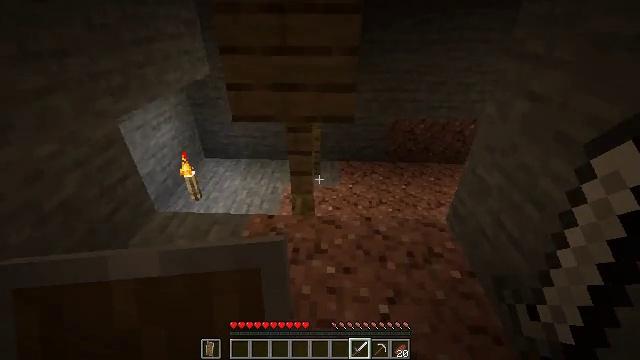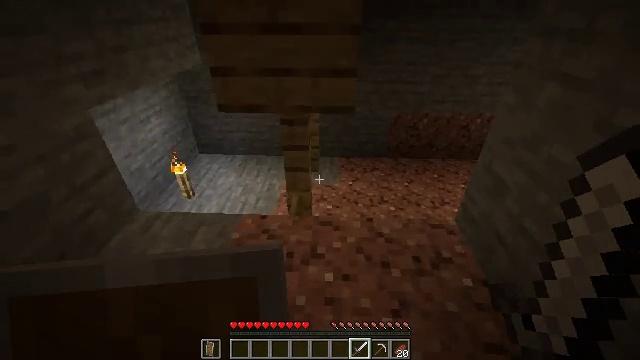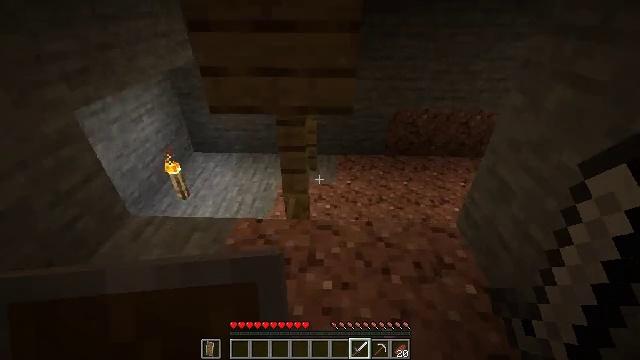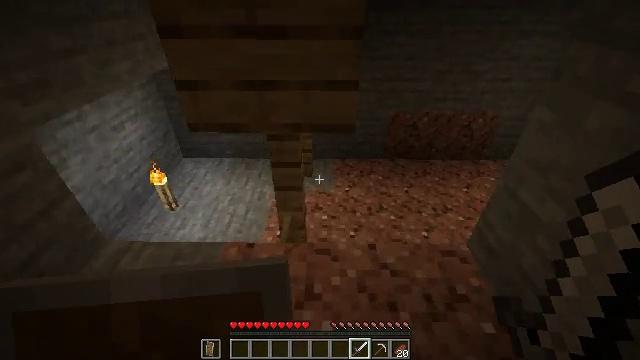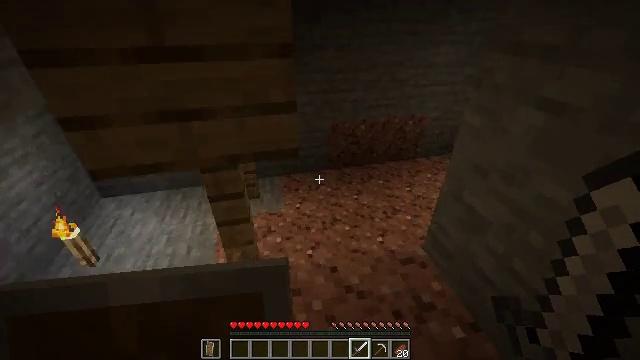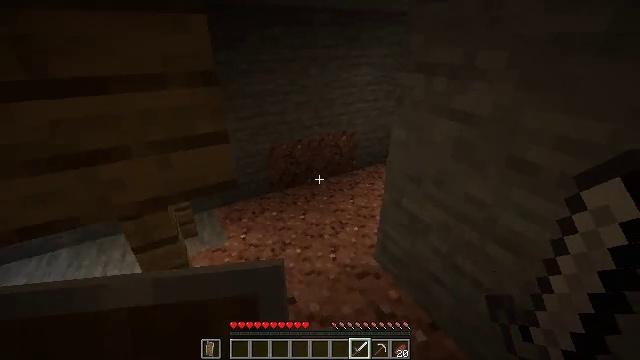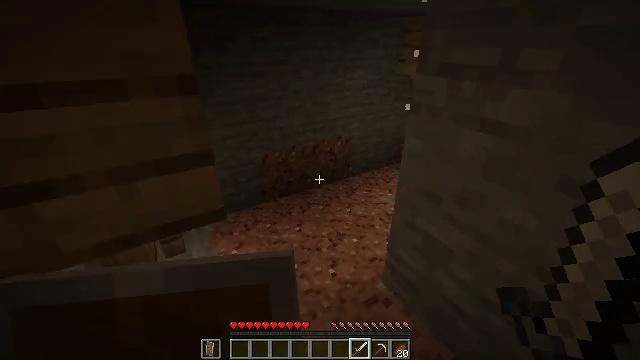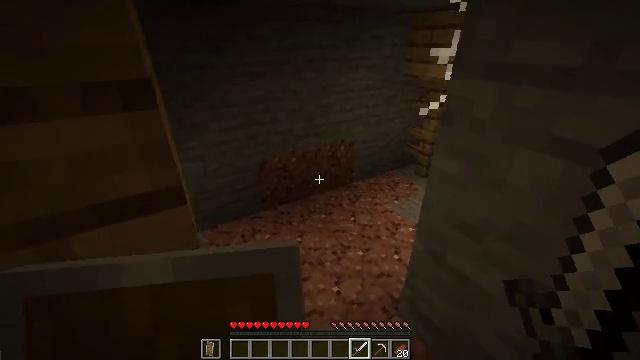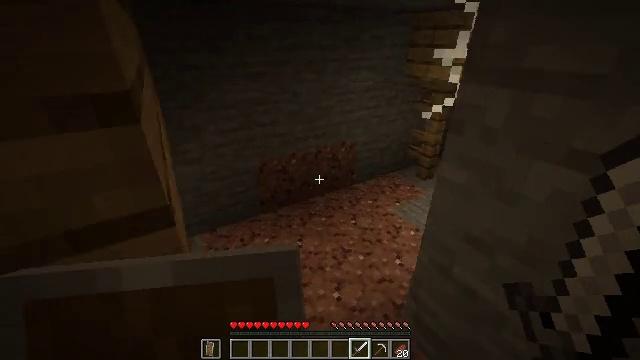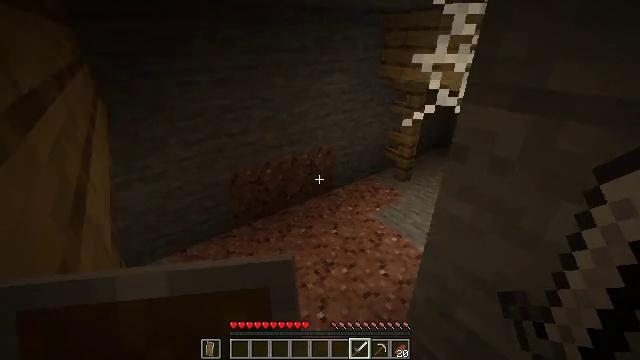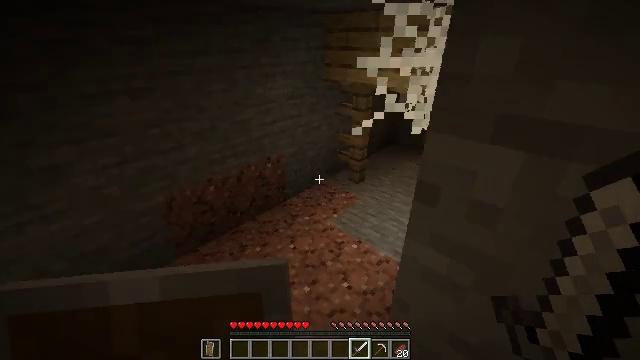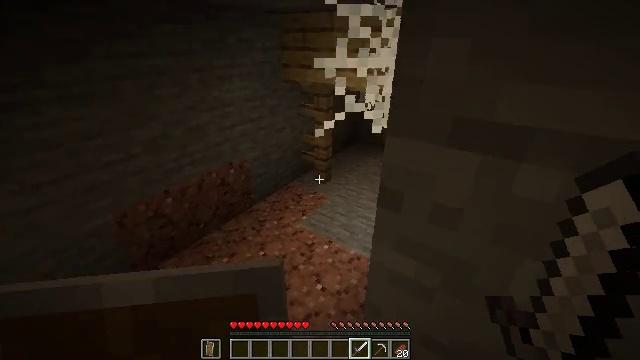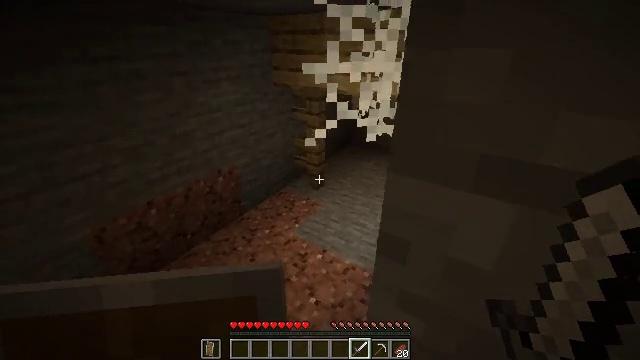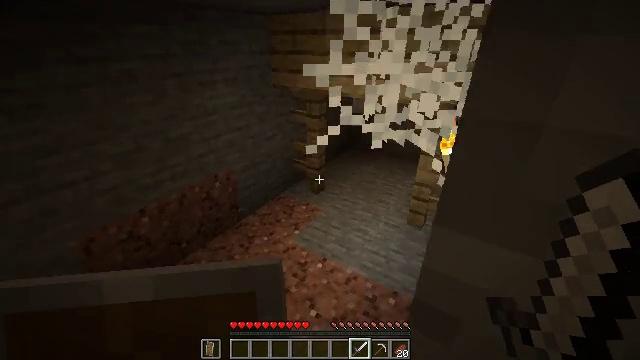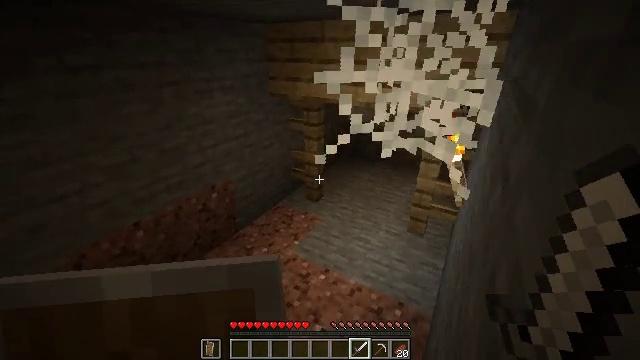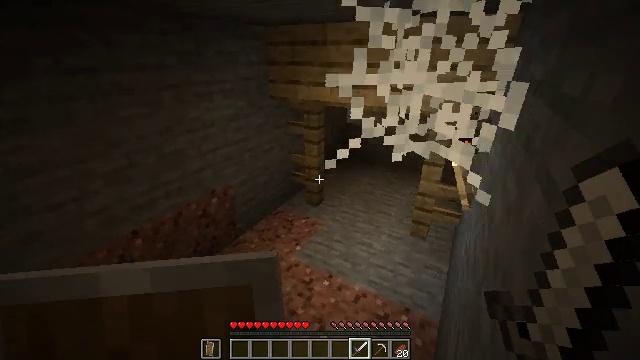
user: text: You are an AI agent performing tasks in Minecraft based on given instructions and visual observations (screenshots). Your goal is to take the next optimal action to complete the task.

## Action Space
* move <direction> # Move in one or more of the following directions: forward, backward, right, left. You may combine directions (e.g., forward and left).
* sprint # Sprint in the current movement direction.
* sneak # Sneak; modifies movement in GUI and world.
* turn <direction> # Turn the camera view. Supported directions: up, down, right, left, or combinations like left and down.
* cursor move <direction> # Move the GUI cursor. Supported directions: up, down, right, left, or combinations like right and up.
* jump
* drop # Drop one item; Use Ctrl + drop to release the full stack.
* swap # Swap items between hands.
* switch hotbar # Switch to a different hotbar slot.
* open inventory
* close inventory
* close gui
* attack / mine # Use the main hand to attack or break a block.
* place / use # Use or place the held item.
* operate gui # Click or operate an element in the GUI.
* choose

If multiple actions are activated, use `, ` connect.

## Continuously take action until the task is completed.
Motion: motion action
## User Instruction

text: Mine the spawner block.
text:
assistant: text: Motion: move forward
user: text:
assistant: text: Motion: move forward, turn down
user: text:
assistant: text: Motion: move forward, turn right
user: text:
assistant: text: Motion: move forward, turn right and up
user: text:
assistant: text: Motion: move forward, turn right and up
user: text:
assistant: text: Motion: move forward, turn right
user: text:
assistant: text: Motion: move forward
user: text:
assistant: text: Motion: move forward
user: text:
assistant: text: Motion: move forward, turn right
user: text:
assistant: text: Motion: move forward, turn right
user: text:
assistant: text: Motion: move forward, turn right
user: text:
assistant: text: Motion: move forward, turn right
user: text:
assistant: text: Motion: move forward
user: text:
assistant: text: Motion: move forward, turn right and up
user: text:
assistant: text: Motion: move forward, turn right
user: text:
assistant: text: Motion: move forward and move left, turn right and up
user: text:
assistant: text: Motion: move forward and move left, turn right and up
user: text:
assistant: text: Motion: move forward and move left, turn right and up
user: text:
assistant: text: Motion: move forward and move left, turn right and up
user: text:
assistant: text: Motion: move forward and move left, turn right
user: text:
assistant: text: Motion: move forward and move left, turn right and up
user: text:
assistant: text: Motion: turn right
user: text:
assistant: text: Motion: no_op
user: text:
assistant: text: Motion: turn right and up
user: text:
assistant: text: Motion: turn right and up
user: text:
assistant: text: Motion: move forward, turn right and up
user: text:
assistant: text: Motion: move forward
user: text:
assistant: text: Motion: no_op
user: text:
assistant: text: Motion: move forward
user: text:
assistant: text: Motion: move forward